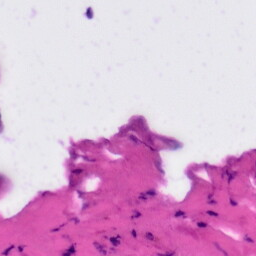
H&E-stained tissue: Tonsil